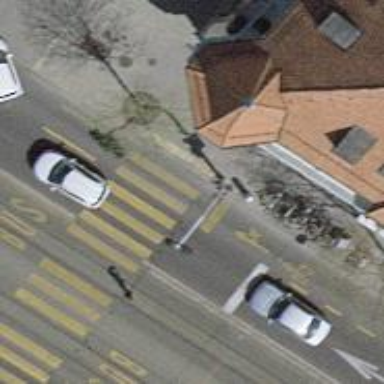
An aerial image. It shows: Marked road crossing.